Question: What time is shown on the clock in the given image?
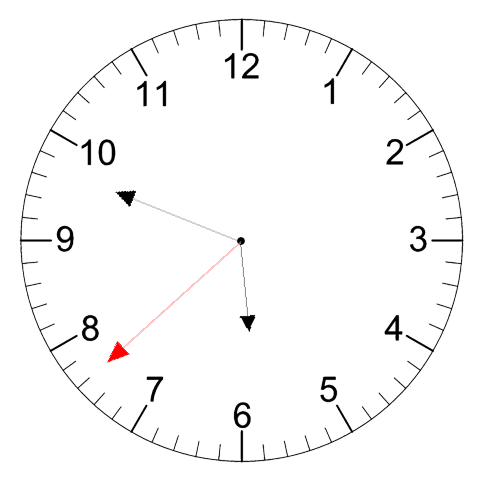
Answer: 05:48:38